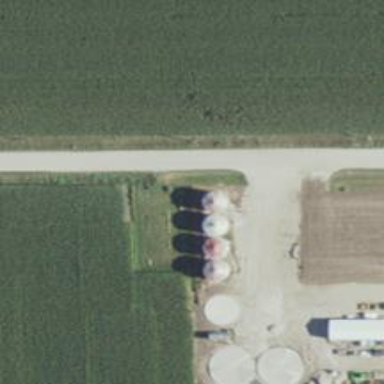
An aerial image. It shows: Silo.